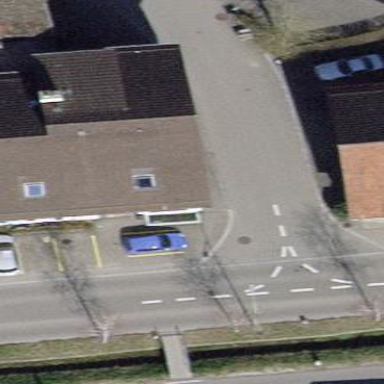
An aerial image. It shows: Building with tile roof.